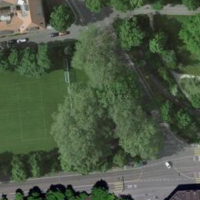
EUNIS habitat code: 53
Species observed at this site:
Veronica chamaedrys
Symphoricarpos albus